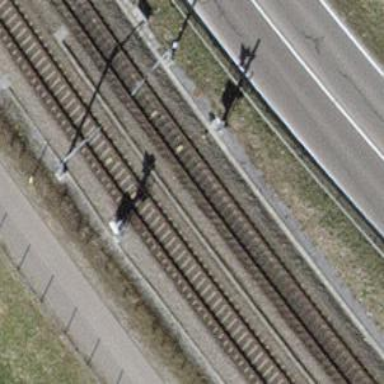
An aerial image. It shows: Railway signal.